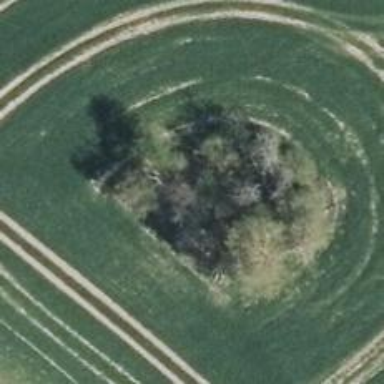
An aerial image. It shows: Hunting stand.